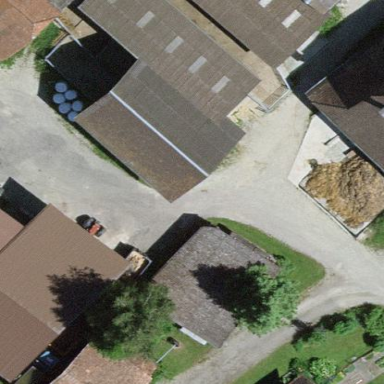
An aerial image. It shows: Rural barn.